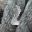
Label: 2